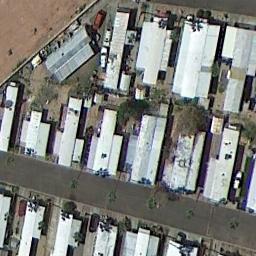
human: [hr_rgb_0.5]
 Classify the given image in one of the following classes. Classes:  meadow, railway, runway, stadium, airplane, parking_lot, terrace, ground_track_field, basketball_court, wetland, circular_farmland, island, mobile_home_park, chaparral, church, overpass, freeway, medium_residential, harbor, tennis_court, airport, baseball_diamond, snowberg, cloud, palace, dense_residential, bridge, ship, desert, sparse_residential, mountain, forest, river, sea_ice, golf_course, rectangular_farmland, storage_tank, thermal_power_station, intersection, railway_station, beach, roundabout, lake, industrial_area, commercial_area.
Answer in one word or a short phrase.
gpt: mobile_home_park